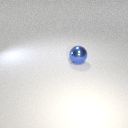
large blue metal sphere